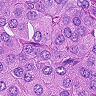
Metastatic tissue present: yes